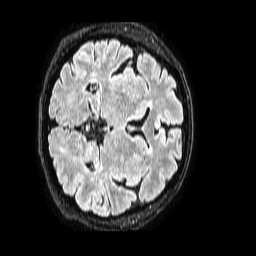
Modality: FLAIR
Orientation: axial
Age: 61
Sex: male
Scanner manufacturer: philips
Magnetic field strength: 1.5 T
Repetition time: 4.8 s
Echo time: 0.3 s